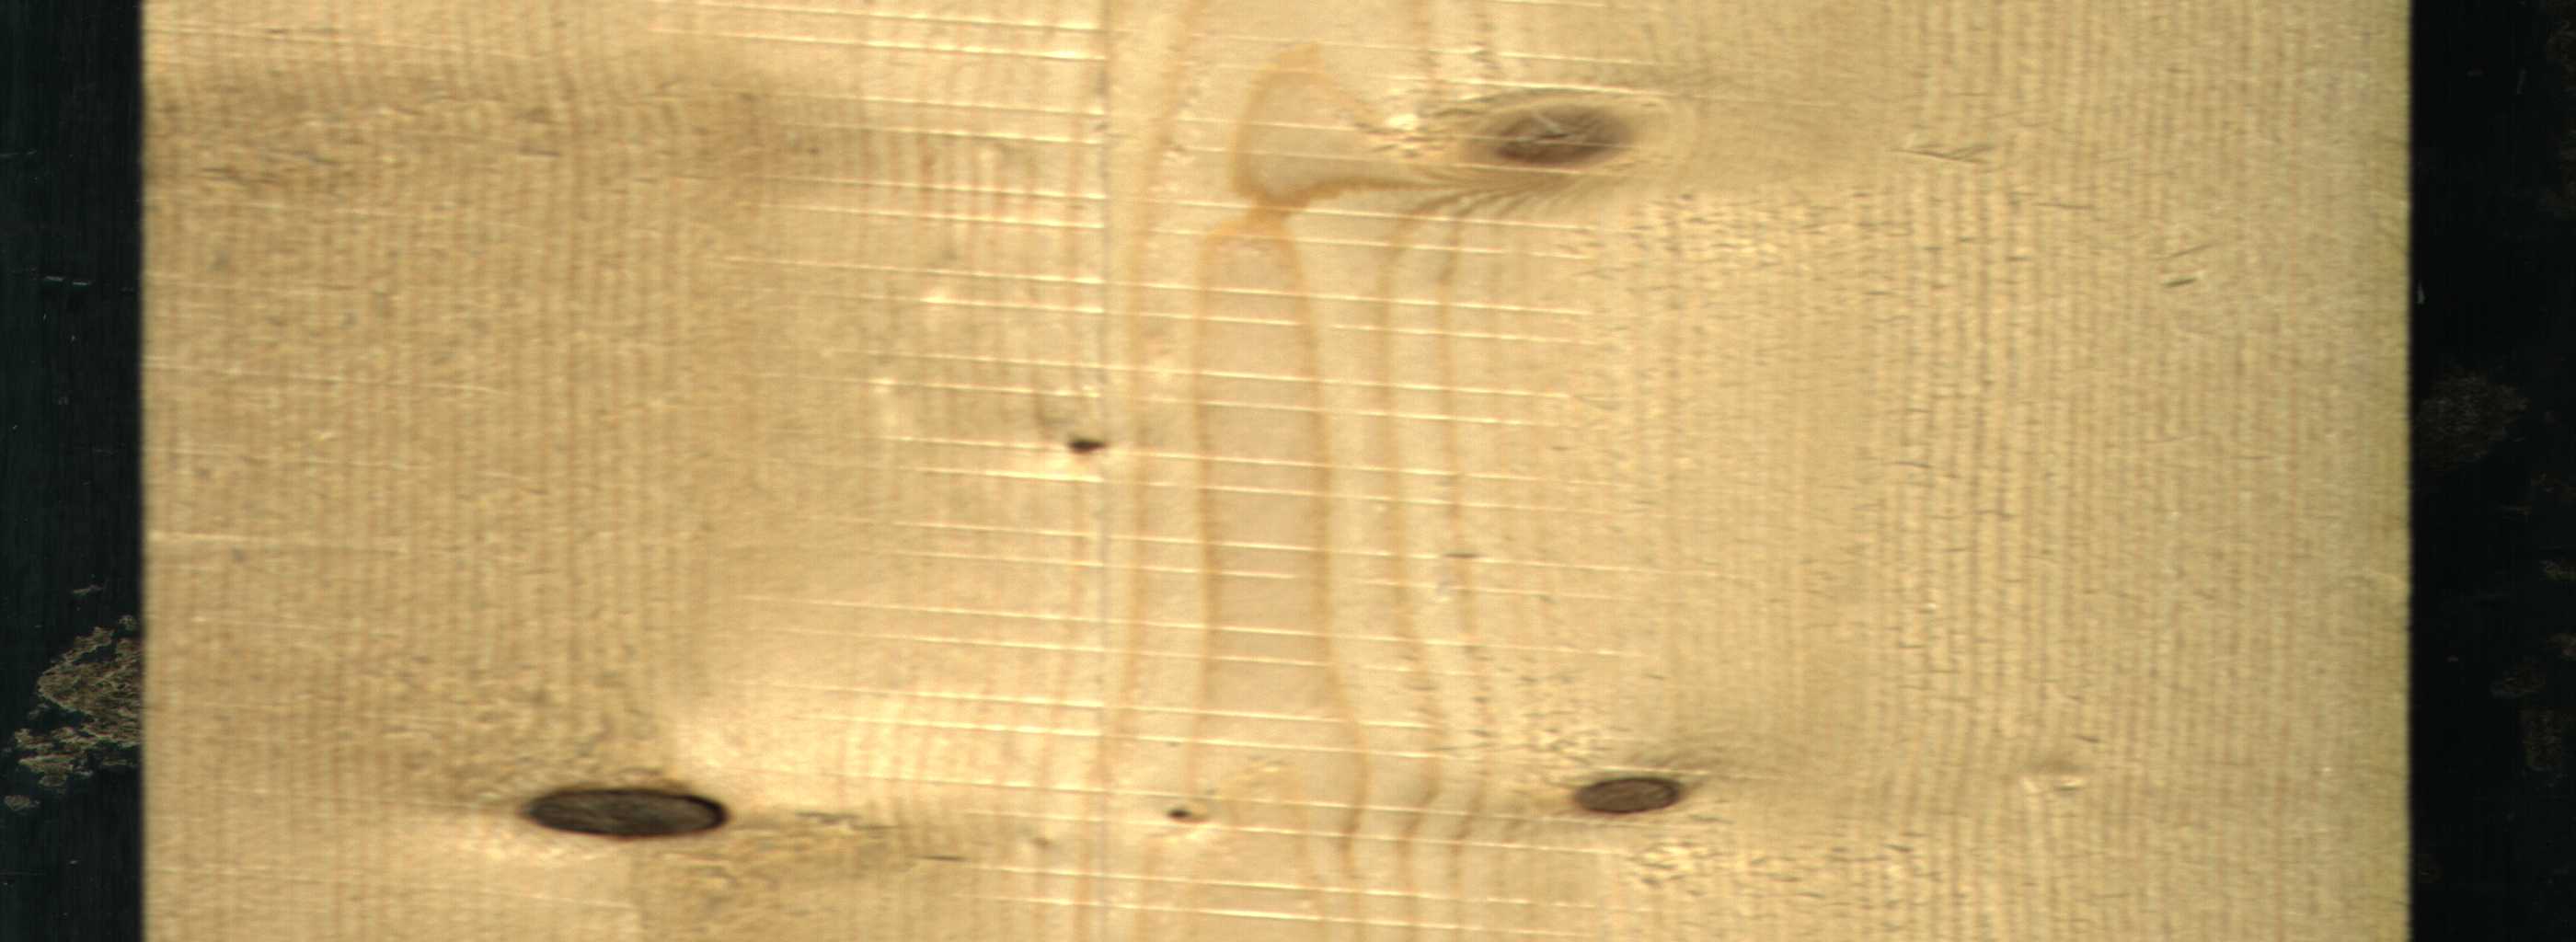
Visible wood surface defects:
Dead_Knot
Dead_Knot
Dead_Knot
Live_Knot
Live_Knot